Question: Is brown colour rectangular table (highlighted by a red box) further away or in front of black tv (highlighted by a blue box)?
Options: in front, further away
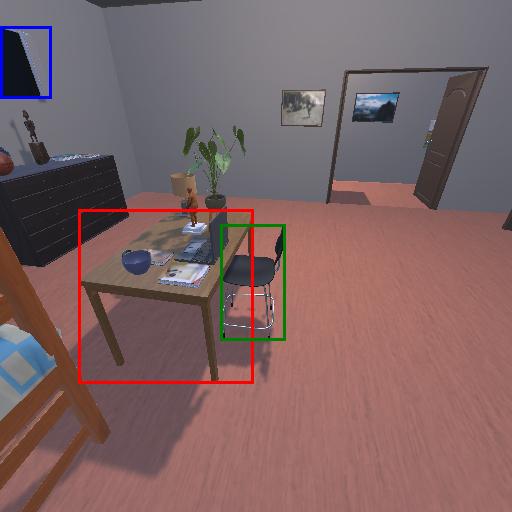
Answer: in front